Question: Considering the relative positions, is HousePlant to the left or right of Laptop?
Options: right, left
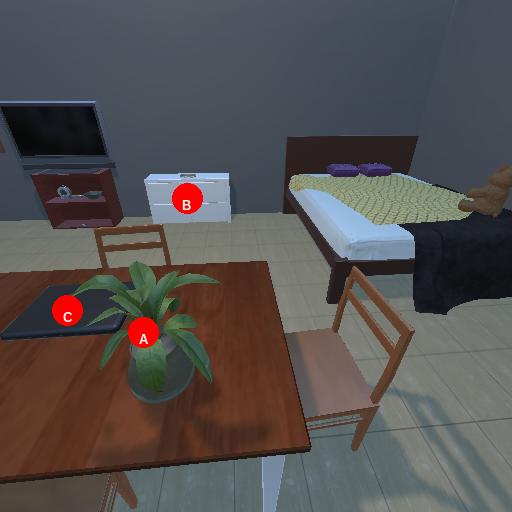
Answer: right